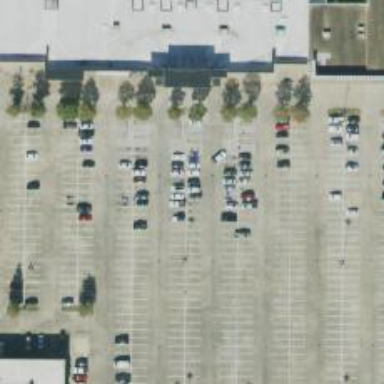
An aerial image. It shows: Parking space.